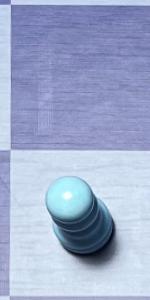
Label: Pawn_White